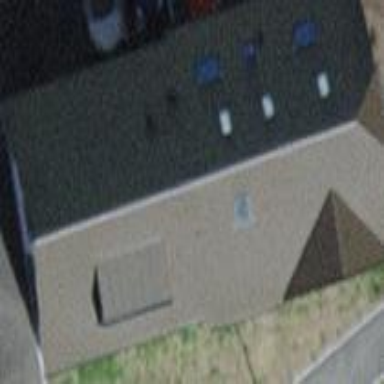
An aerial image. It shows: Building featuring apartments with half-hipped roof.